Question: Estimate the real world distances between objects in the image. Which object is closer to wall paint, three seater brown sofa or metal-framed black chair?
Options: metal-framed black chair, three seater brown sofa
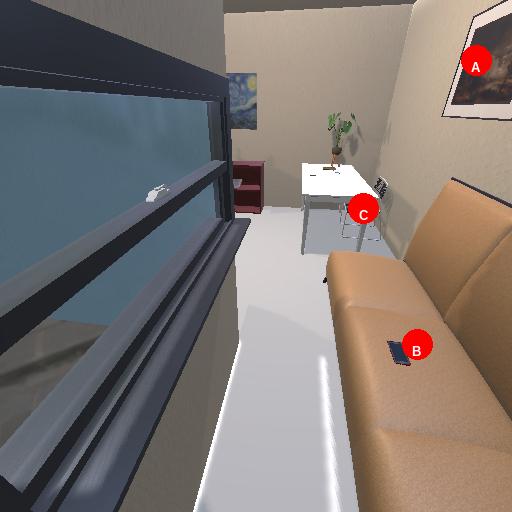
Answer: metal-framed black chair